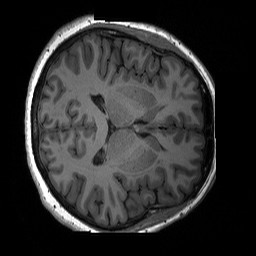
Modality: T1w
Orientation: axial
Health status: ill
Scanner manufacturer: siemens
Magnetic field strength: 3 T
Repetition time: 2.3 s
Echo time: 0.00226 s